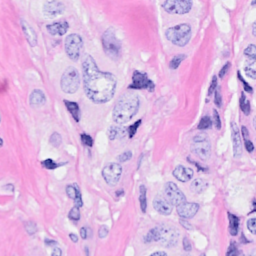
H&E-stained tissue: Breast